Question: Twitter Bootstrap 3.3.4 carousel images not loading when it is from local file or folder in safari 7.1.3 why is that. When i try to use images from browser location then it displays images. Where as in my case i want to load images in carousel from local file/folder.
i am including everything like
'''
<!DOCTYPE HTML PUBLIC "-//W3C//DTD HTML 4.01 //EN">
<script src="js/bootstrap-carousel.js"></script>
<!-- jQuery (necessary for Bootstrap's JavaScript plugins) -->
<script src="https://ajax.googleapis.com/ajax/libs/jquery/1.11.2/jquery.min.js"></script>
<img src="image/1.jpg"> <!--this is how i am using img tag in html to display from local file-->
'''
EDIT:-
'''
<!DOCTYPE HTML>
<head>
<meta charset="utf-8">
<meta http-equiv="X-UA-Compatible" content="IE=edge">
<meta name="viewport" content="width=device-width, initial-scale=1">
<meta name="description" content="">
<meta name="author" content="">
<title>Modern Business - Start Bootstrap Template</title>
<!-- Bootstrap Core CSS -->
<link href="css/bootstrap.min.css" rel="stylesheet">
<!-- Custom CSS -->
<link href="css/modern-business.css" rel="stylesheet">
<!-- Custom Fonts -->
<link href="font-awesome/css/font-awesome.min.css" rel="stylesheet" type="text/css">
<!-- HTML5 Shim and Respond.js IE8 support of HTML5 elements and media queries -->
<!-- WARNING: Respond.js doesn't work if you view the page via file:// -->
<!--[if lt IE 9]>
<script src="https://oss.maxcdn.com/libs/html5shiv/3.7.0/html5shiv.js"></script>
<script src="https://oss.maxcdn.com/libs/respond.js/1.4.2/respond.min.js"></script>
<!-- jQuery (necessary for Bootstrap's JavaScript plugins) -->
<script src="https://ajax.googleapis.com/ajax/libs/jquery/1.11.2/jquery.min.js"></script>
<script src="js/bootstrap-carousel.js"></script> <![endif]-->
</head>
<body>
<!-- Navigation -->
<nav class="navbar navbar-inverse navbar-fixed-top" role="navigation">
<div class="container">
<!-- Brand and toggle get grouped for better mobile display -->
<div class="navbar-header">
<button type="button" class="navbar-toggle" data-toggle="collapse" data-target="#bs-example-navbar-collapse-1">
<span class="sr-only">Toggle navigation</span>
<span class="icon-bar"></span>
<span class="icon-bar"></span>
<span class="icon-bar"></span>
</button>
<a class="navbar-brand" href="index.html">Start Bootstrap</a>
</div>
<!-- Collect the nav links, forms, and other content for toggling -->
<div class="collapse navbar-collapse" id="bs-example-navbar-collapse-1">
<ul class="nav navbar-nav navbar-right">
<li>
<a href="about.html">About</a>
</li>
<li>
<a href="services.html">Services</a>
</li>
<li>
<a href="contact.html">Contact</a>
</li>
<li class="dropdown">
<a href="#" class="dropdown-toggle" data-toggle="dropdown">Portfolio <b class="caret"></b></a>
<ul class="dropdown-menu">
<li>
<a href="portfolio-1-col.html">1 Column Portfolio</a>
</li>
<li>
<a href="portfolio-2-col.html">2 Column Portfolio</a>
</li>
<li>
<a href="portfolio-3-col.html">3 Column Portfolio</a>
</li>
<li>
<a href="portfolio-4-col.html">4 Column Portfolio</a>
</li>
<li>
<a href="portfolio-item.html">Single Portfolio Item</a>
</li>
</ul>
</li>
<li class="dropdown">
<a href="#" class="dropdown-toggle" data-toggle="dropdown">Blog <b class="caret"></b></a>
<ul class="dropdown-menu">
<li>
<a href="blog-home-1.html">Blog Home 1</a>
</li>
<li>
<a href="blog-home-2.html">Blog Home 2</a>
</li>
<li>
<a href="blog-post.html">Blog Post</a>
</li>
</ul>
</li>
<li class="dropdown">
<a href="#" class="dropdown-toggle" data-toggle="dropdown">Other Pages <b class="caret"></b></a>
<ul class="dropdown-menu">
<li>
<a href="full-width.html">Full Width Page</a>
</li>
<li>
<a href="sidebar.html">Sidebar Page</a>
</li>
<li>
<a href="faq.html">FAQ</a>
</li>
<li>
<a href="404.html">404</a>
</li>
<li>
<a href="pricing.html">Pricing Table</a>
</li>
</ul>
</li>
</ul>
</div>
<!-- /.navbar-collapse -->
</div>
<!-- /.container -->
</nav>
<!-- Header Carousel -->
<header id="myCarousel" class="carousel slide">
<!-- Indicators -->
<ol class="carousel-indicators">
<li data-target="#myCarousel" data-slide-to="0" class="active"></li>
<li data-target="#myCarousel" data-slide-to="1"></li>
<li data-target="#myCarousel" data-slide-to="2"></li>
</ol>
<!-- Wrapper for slides -->
<div class="carousel-inner">
<div class="item active">
<img src="image/hampster%20on%20rope.jpg">
<div class="carousel-caption">
<h2>Caption 1</h2>
</div>
</div>
<div class="item">
<img src="image/hampster%20on%20rope.jpg">
<div class="carousel-caption">
<h2>Caption 2</h2>
</div>
</div>
<div class="item">
<img src="image/hampster%20on%20rope.jpg">
<div class="carousel-caption">
<h2>Caption 3</h2>
</div>
</div>
</div>
<!-- Controls -->
<a class="left carousel-control" href="#myCarousel" data-slide="prev">
<span class="icon-prev"></span>
</a>
<a class="right carousel-control" href="#myCarousel" data-slide="next">
<span class="icon-next"></span>
</a>
</header>
'''

Any help will be really appreciated.
Thanks a lot.
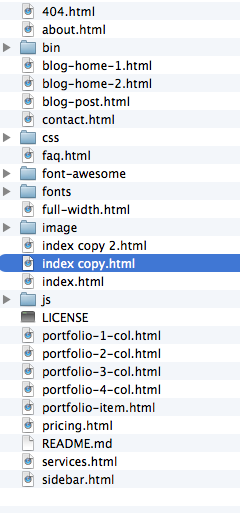
Answer: Load a jquery library first and then bootstrap-carousel.js file because bootstrap-carousel.js depend on jquery library
And also used
try
'''
<!DOCTYPE html>
<!-- jQuery (necessary for Bootstrap's JavaScript plugins) -->
<script src="https://ajax.googleapis.com/ajax/libs/jquery/1.11.2/jquery.min.js"></script>
<script src="js/bootstrap-carousel.js"></script>
'''
Quote symbol is different
Replace this
'''
<img src="image/hampster%20on%20rope.jpg">
'''
to
'''
<img src="image/hampster%20on%20rope.jpg">
'''